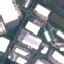
Label: Industrial